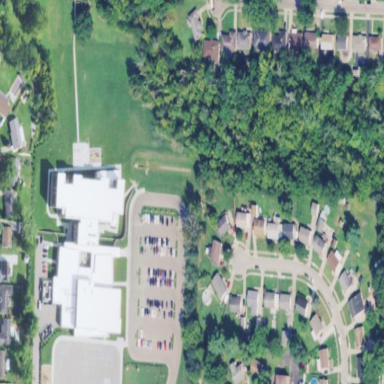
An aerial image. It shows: School.